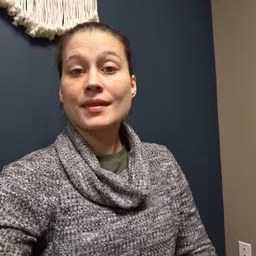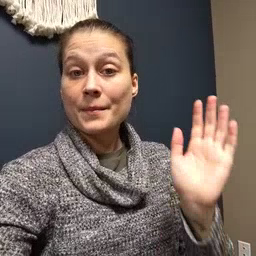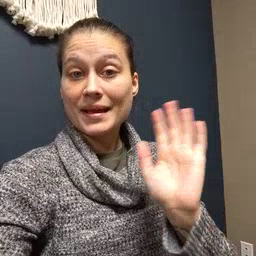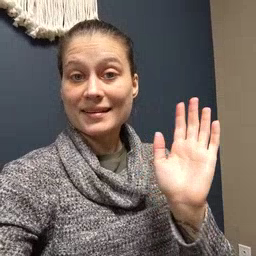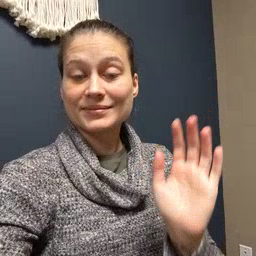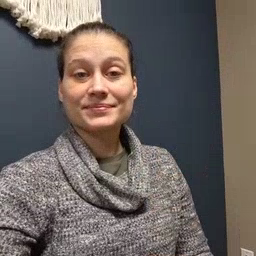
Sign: bye